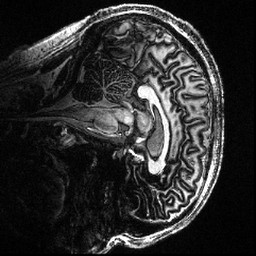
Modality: T1w
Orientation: sagittal
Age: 32
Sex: male
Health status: healthy
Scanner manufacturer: siemens
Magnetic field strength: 7 T
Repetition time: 4.3 s
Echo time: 0.00227 s